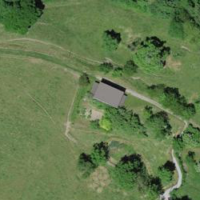
EUNIS habitat code: 24
Species observed at this site:
Certhia brachydactyla
Corvus corone
Cyanistes caeruleus
Lophophanes cristatus
Parus major
Chloris chloris
Picus viridis
Turdus merula